Question: I want to align a couple of equations after the following schematic:

I would prefer to use the equation-function, if possible, to make the code reusable, without changing the numbering of the equations by hand.
I tried a couple of things, but function-nesting seems to be a problem the way I try it.
Codeblock1:
'''
egin{align*}
egin{equation}\label{equ_bat_change1}
Bat_{t} &= Bat_{t - 1} + Bat_{in, t} - Bat_{out,t} &&t \in [1;96]
\end{equation}\label{equ_bat_change1}
egin{equation}\label{equ_bat_change2}
Bat_{0} &= 0
\end{equation}\label{equ_bat_change2}
egin{equation}\label{equ_bat_change3}
BatCtrl_{t}(Bat_{in,t}) &= P_{in,t} - P_{out,t} + PV_{t} - Usage_{t} &&
orall t \in T
\end{equation}\label{equ_bat_change3}
\end{align*}
'''
Codeblock2:
'''
egin{equation}\label{equ_bat_change}
egin{aligned}[t]
Bat_{t} = Bat_{t - 1} + Bat_{in, t} - Bat_{out,t} egin{right}t \in [1;96] \end{}
\end{aligned}[t]
\end{equation}\label{equ_bat_change}
'''
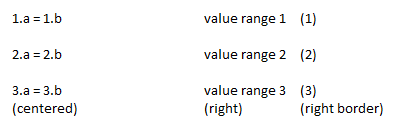
Answer: Your syntax for using 'align' is incorrect and should not include something like an 'equation'. Here's how you can achieve your goal:
<URL>
'''
\documentclass{article}
\usepackage{amsmath}
\newcommand{\Bat}{\mathrm{Bat}}
\newcommand{\BatCtrl}{\mathrm{BatCtrl}}
\newcommand{\IN}{\mathrm{in}}
\newcommand{\OUT}{\mathrm{out}}
\begin{document}
See \eqref{eqn:two}.
\begin{align}
\Bat_t &= \Bat_{t - 1} + \Bat_{\IN, t} - \Bat_{\OUT, t} && t \in [1;96] \\
\Bat_0 &= 0 \label{eqn:two} \\
\BatCtrl_t(\Bat_{\IN, t}) &= P_{\IN, t} - P_{\OUT, t} + PV_t - \text{Usage}_t && \forall t \in T
\end{align}
\end{document}
'''